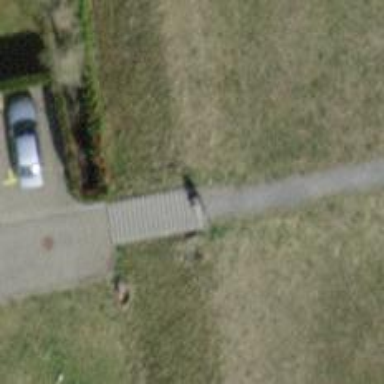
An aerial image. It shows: Set of steps on the road.